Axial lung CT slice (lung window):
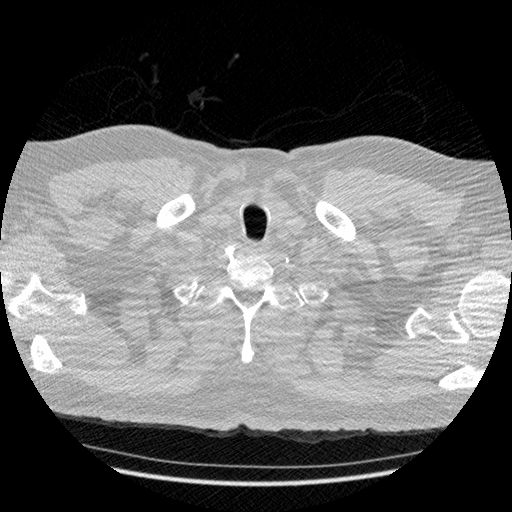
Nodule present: no